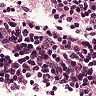
Metastatic tissue present: no